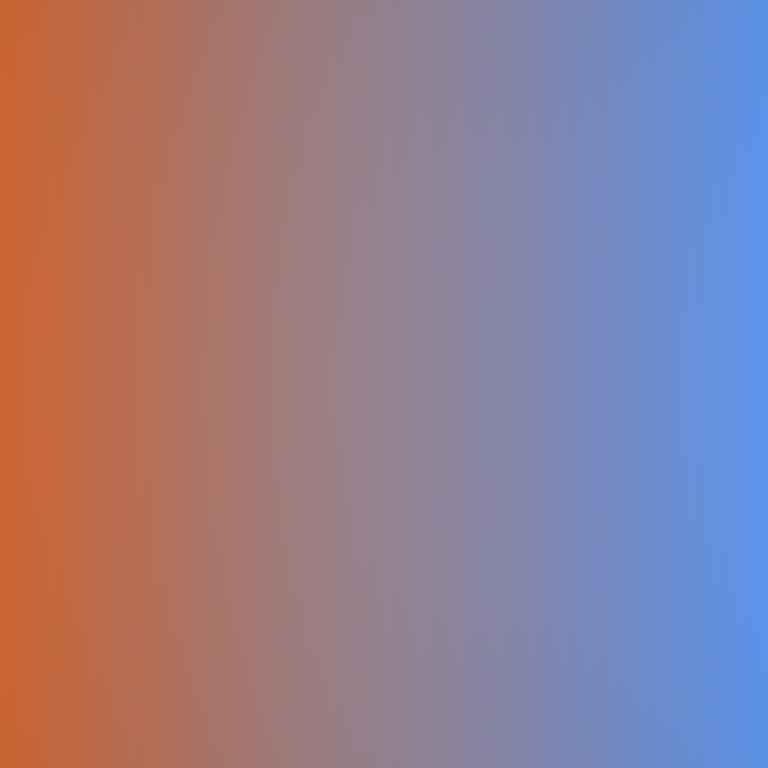
Abstract light effect, smooth gradient from warm orange to cool blue, calm atmosphere, soft blend, no room, no furniture, no objects.